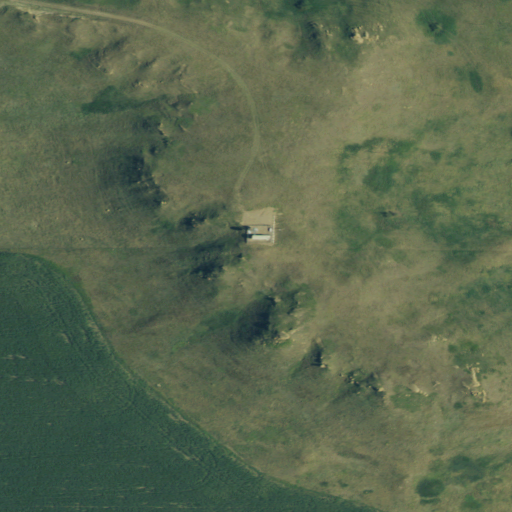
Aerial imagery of mountain in North Dakota named Hailstone Butte containing grassland, cultivated crops, and deciduous forest